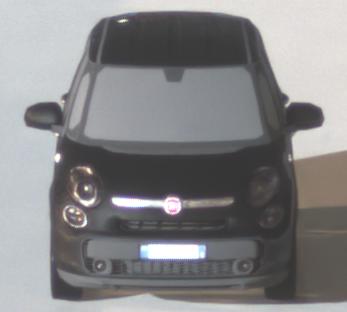
Make: Fiat
Model: 500L 1.4 16V
Detailed model: 500L (199)
Model produced from: 2012/10
Model produced until: 2017/05
Doors: 5
Color: black
Road condition: dry road
Daytime: night
Contrast: high contrast